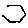
Label: hexagon